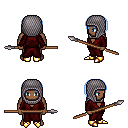
a pixel art fantasy rpg character, male body template, human, dark skin, red robe, metal pants, white cyan pageboy hairstyle, chain hood, gold boots, spear, four views (front, back, left, right), 2x2 character sprite sheet, small pixel art, hard edges, no anti-aliasing